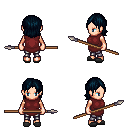
a pixel art fantasy rpg character, female body template, human, light skin, maroon tunic, metal pants, raven long bangs hairstyle, gray slippers, spear, four views (front, back, left, right), 2x2 character sprite sheet, small pixel art, hard edges, no anti-aliasing